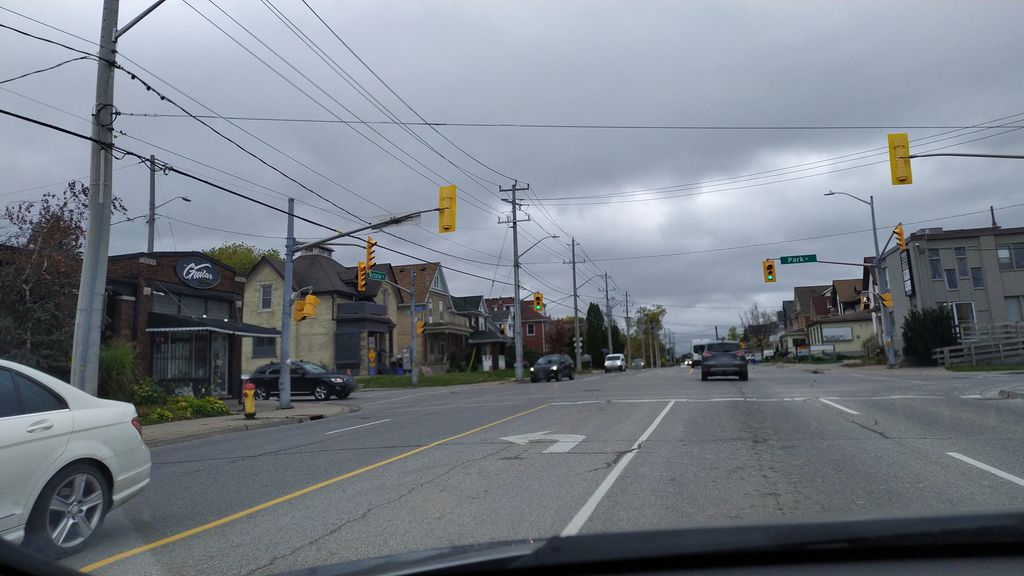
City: kitchener-waterloo